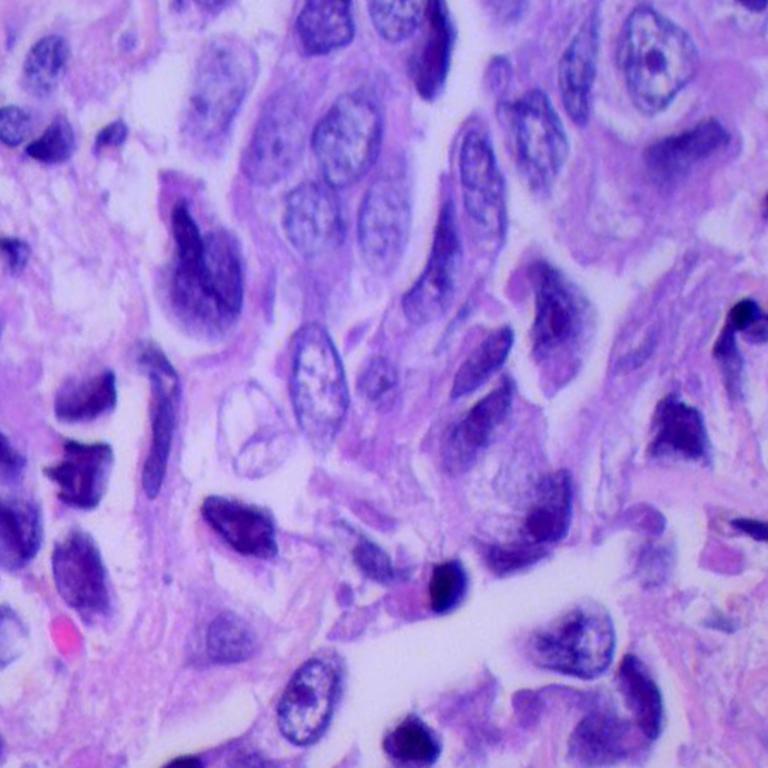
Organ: lung
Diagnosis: adenocarcinomas